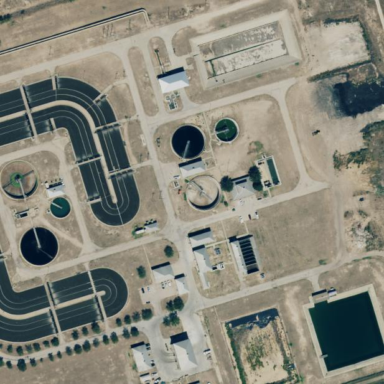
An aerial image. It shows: Wastewater plant.